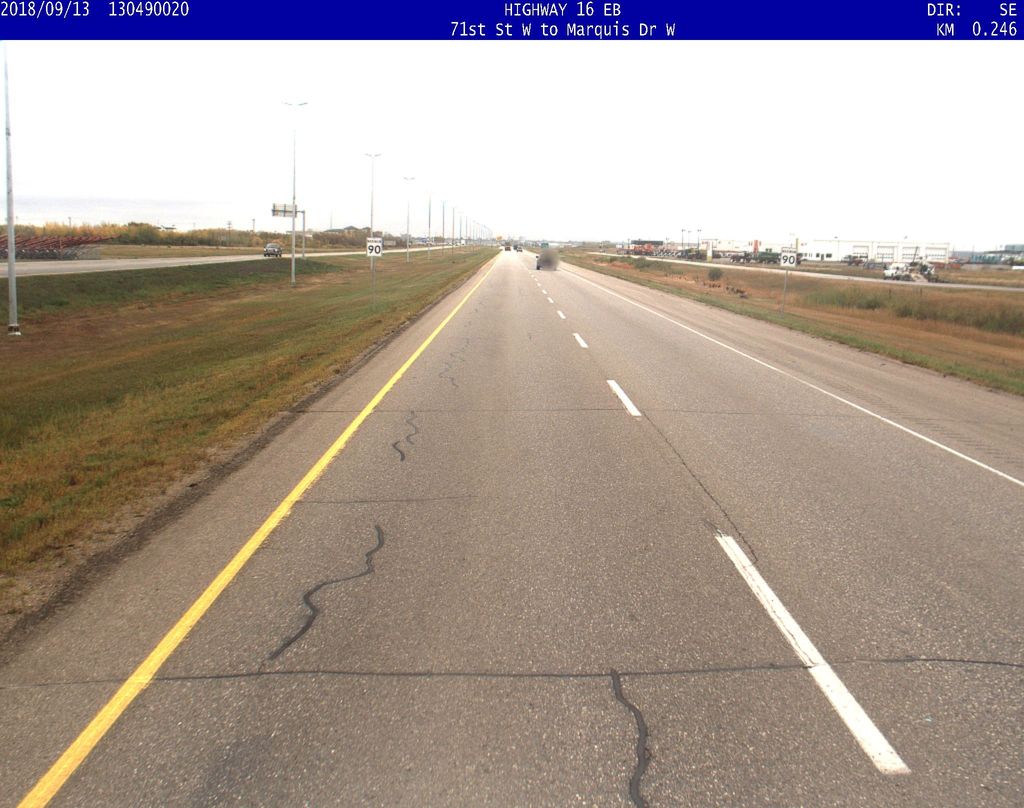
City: saskatoon